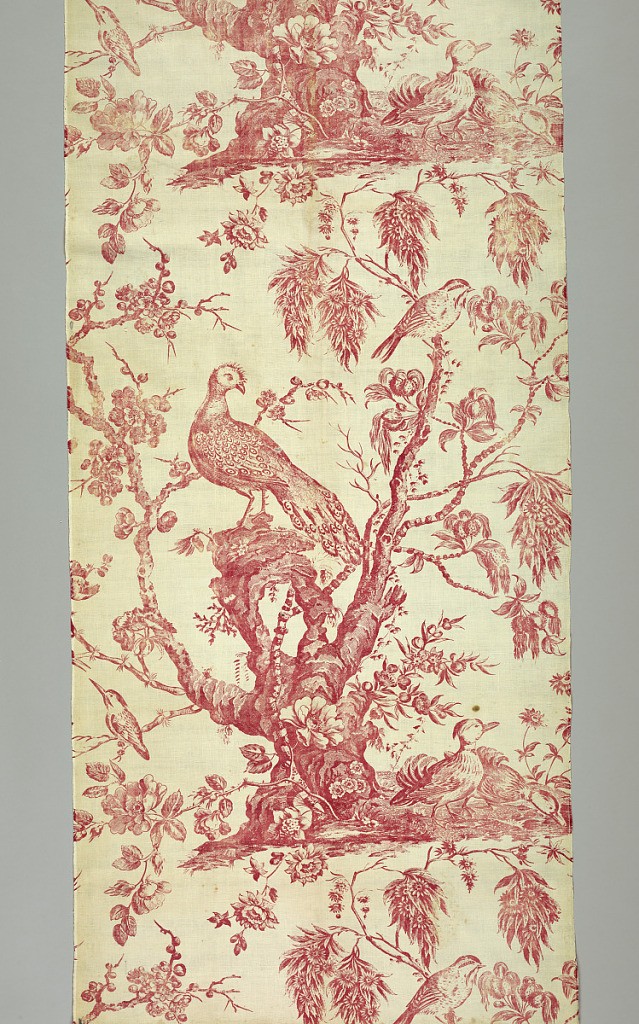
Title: Textile
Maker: Bromley Hall, Middlesex, England, 1712–1763
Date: ca. 1775
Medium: cotton Technique: copperplate printed on plain weave
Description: Printed textile from Bromley Hall with nearly two repeats of a flowering tree stump with two birds in it with a pair of ducks on the ground. Red on white ground.